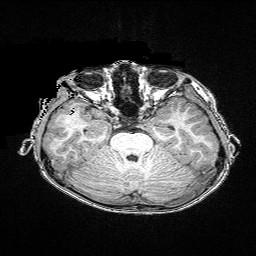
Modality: T1w
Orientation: coronal